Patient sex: M
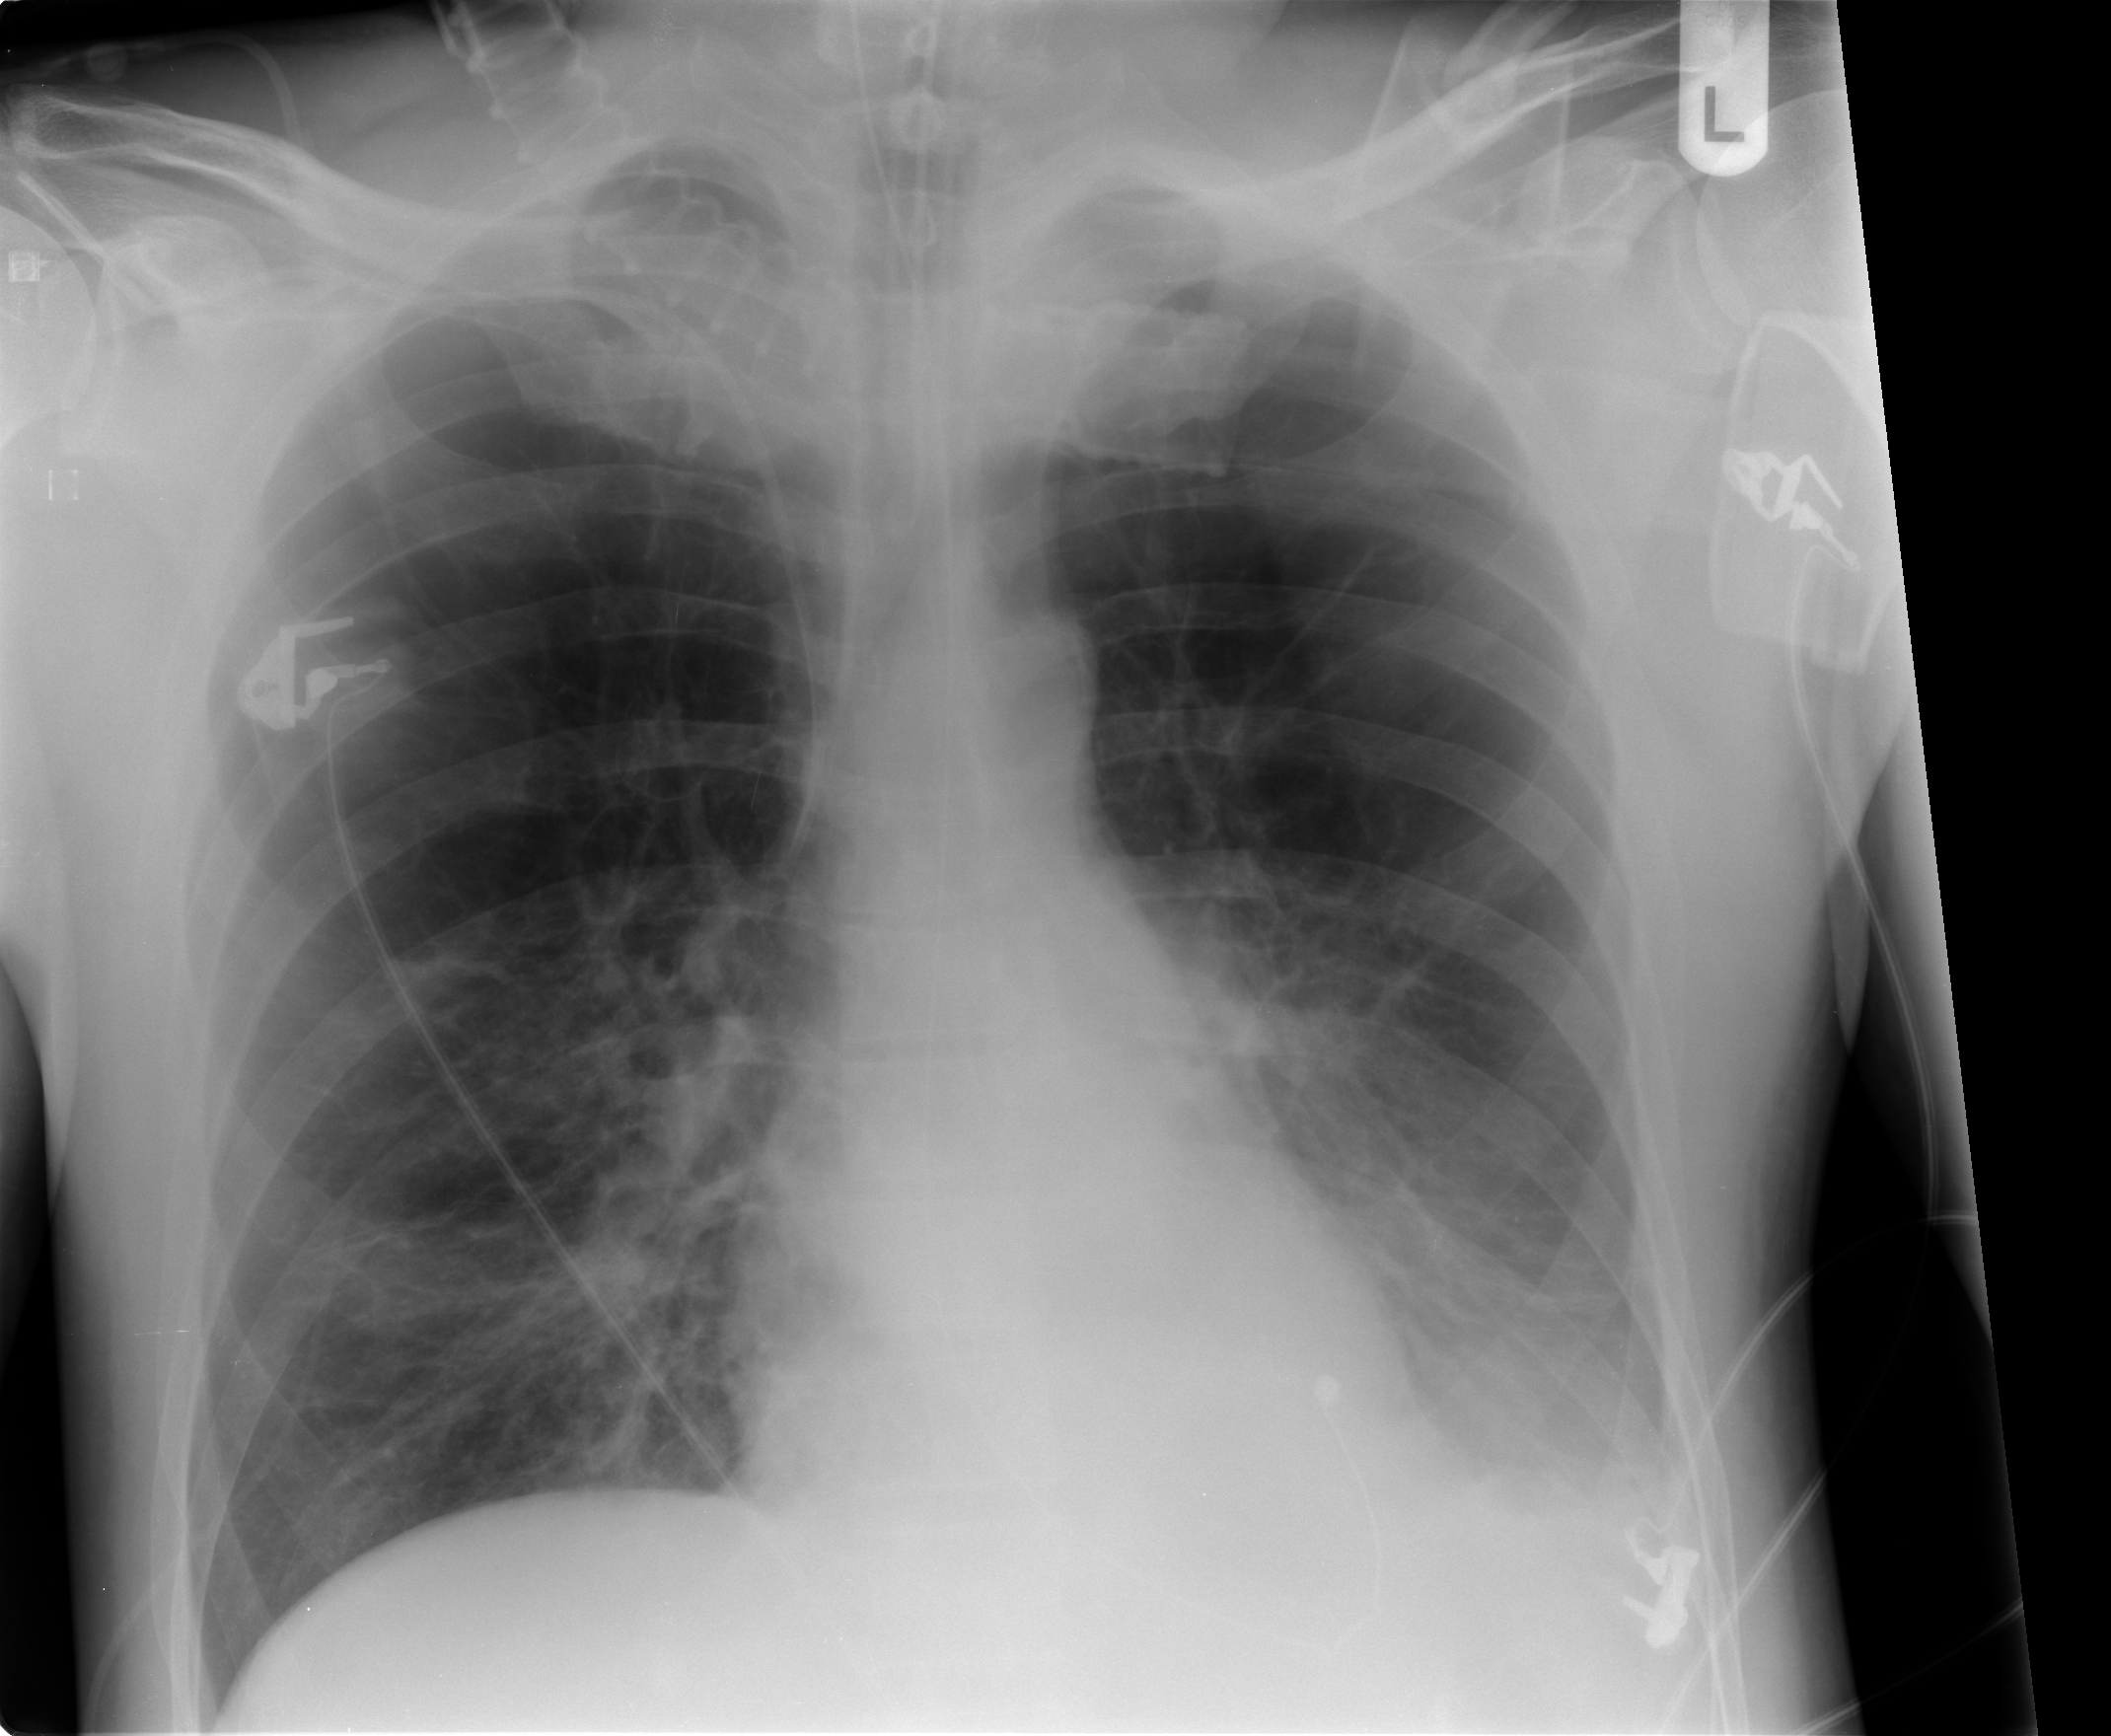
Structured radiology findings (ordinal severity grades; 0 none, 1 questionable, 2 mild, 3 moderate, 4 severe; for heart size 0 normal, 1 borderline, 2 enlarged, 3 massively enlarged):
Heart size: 0
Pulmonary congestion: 2
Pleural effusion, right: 0
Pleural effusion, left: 1
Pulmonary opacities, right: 0
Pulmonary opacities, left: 0
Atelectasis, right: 2
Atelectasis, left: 2